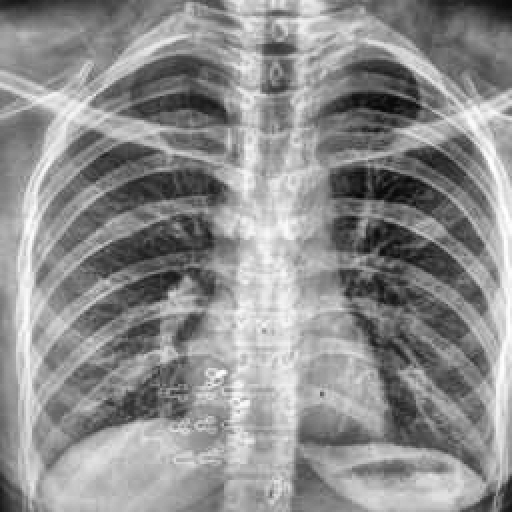
Finding: TUBERCULOSIS